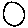
Label: circle